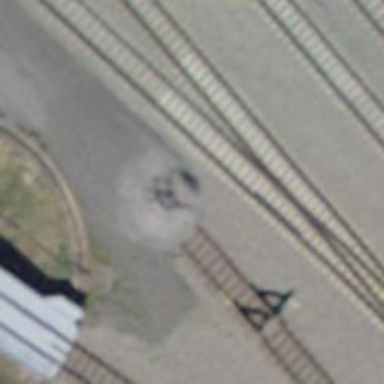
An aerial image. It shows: Railway buffer stop.